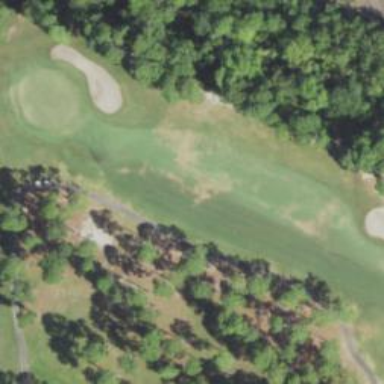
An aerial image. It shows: Golf cartpath that is also road path.